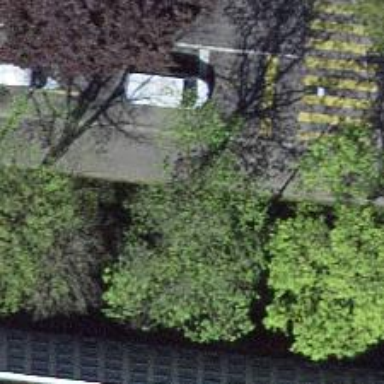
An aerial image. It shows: Avenue lined with trees.